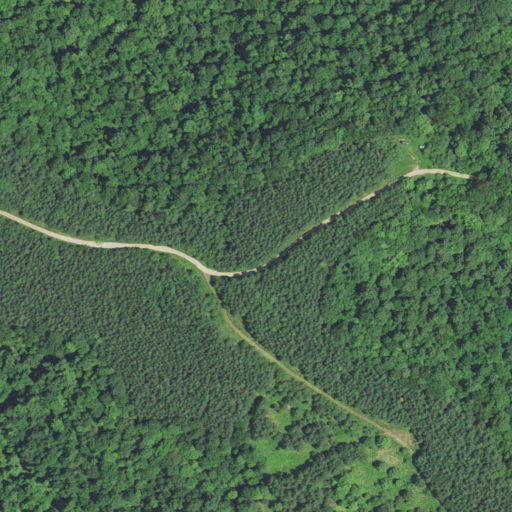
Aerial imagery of plain(s) in West Virginia named Turkey Flats containing deciduous forest, evergreen forest, and mixed forest